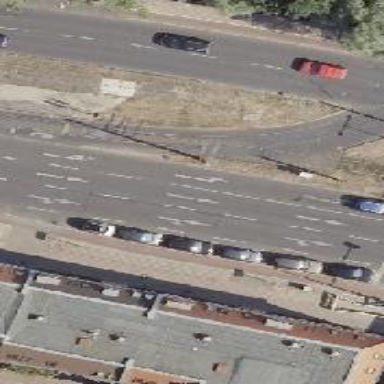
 and lane markings indicating parking on the right side as well."